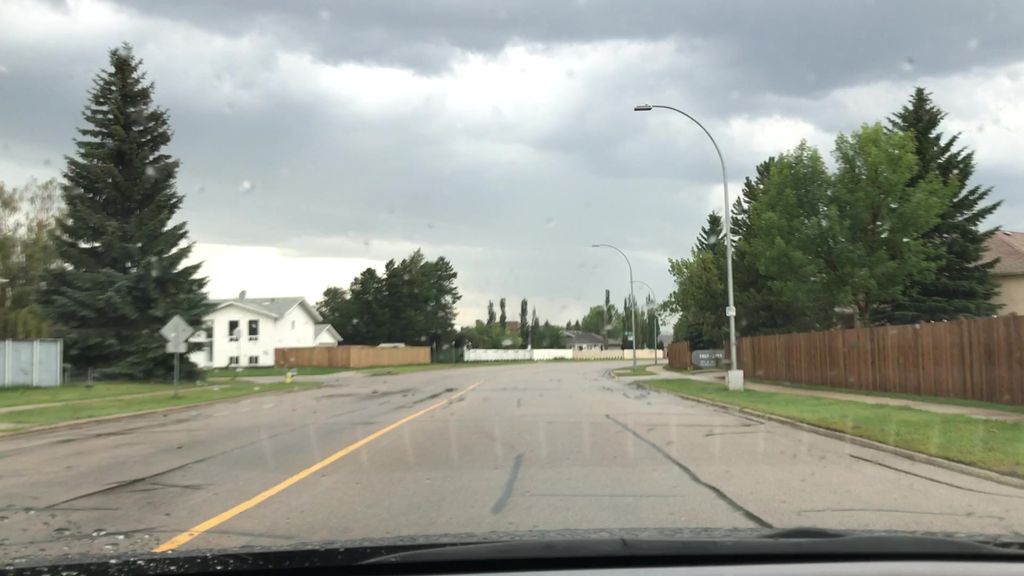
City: edmonton